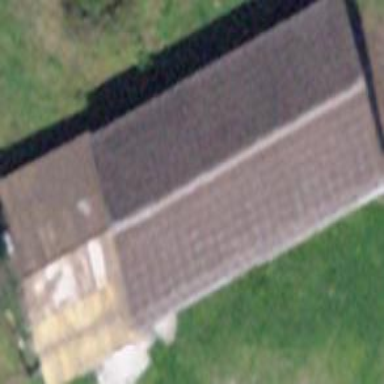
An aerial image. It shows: Building with gabled roof.